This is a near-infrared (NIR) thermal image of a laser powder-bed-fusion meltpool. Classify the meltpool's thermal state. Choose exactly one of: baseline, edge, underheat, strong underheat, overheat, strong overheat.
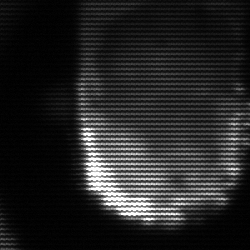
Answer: baseline